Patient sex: M
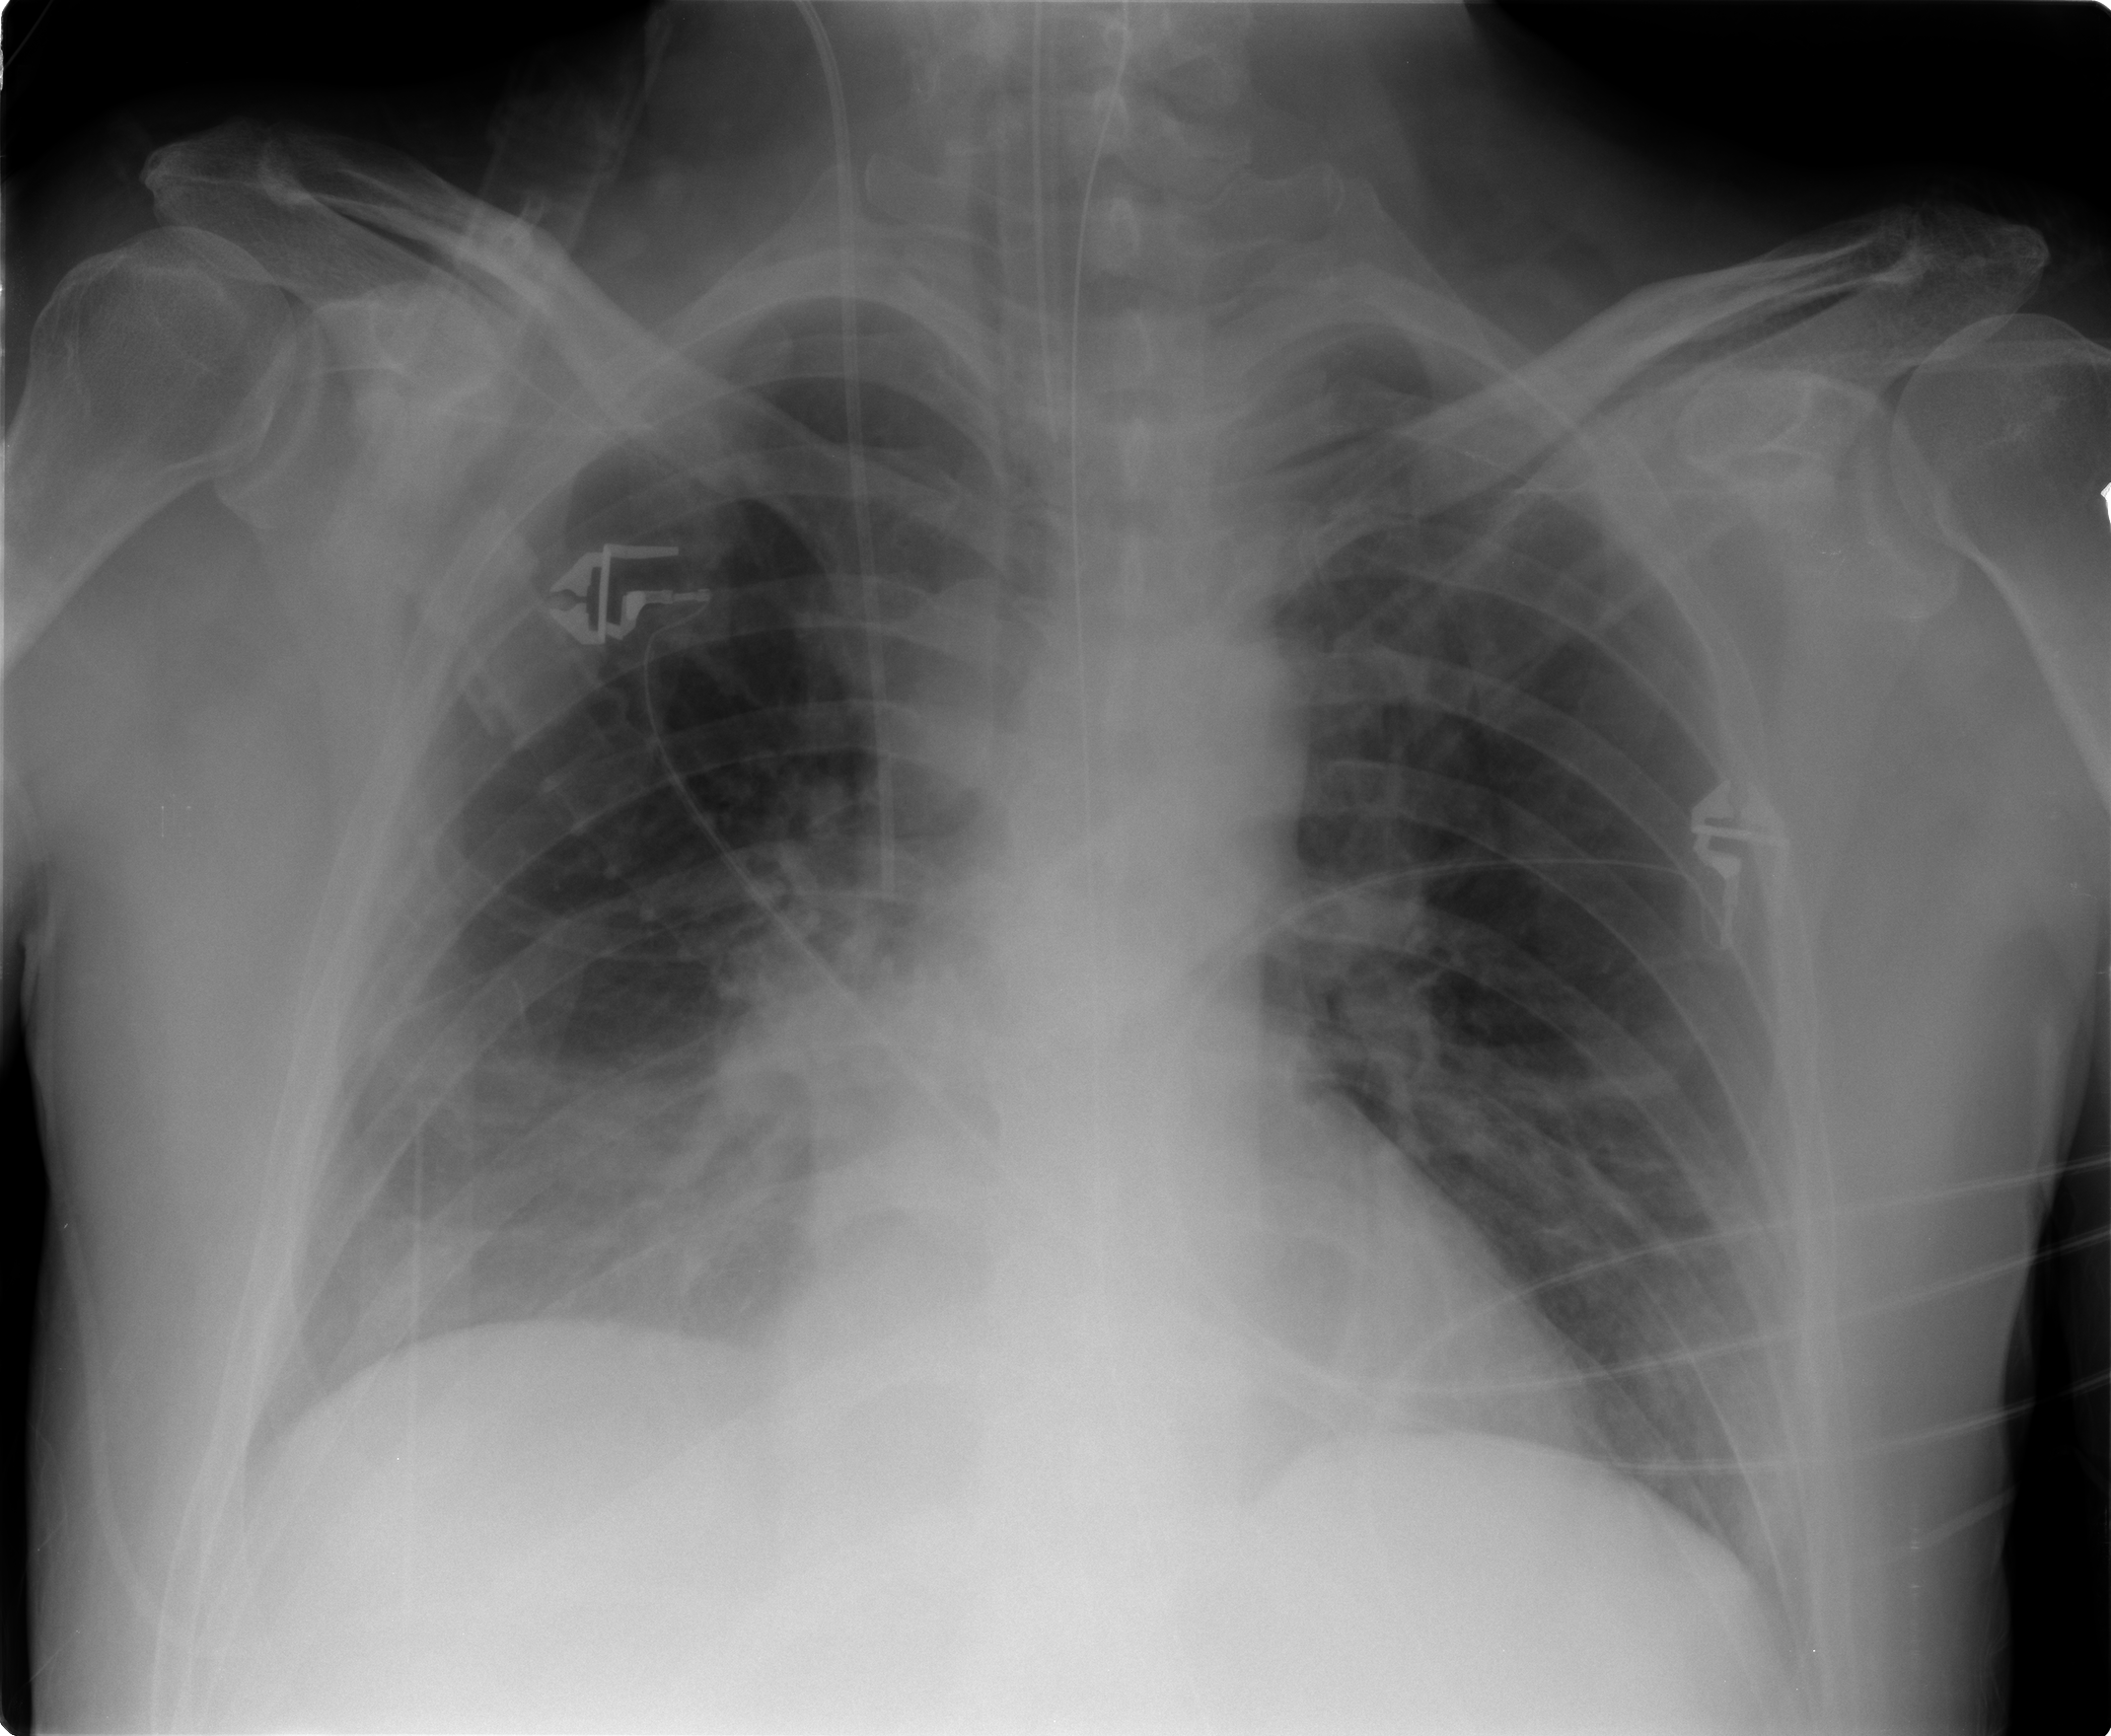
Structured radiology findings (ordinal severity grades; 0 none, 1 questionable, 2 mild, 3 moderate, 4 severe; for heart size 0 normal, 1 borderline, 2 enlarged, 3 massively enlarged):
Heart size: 0
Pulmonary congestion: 1
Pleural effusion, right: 1
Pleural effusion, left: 0
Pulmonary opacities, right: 2
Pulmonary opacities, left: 0
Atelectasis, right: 2
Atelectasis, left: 1